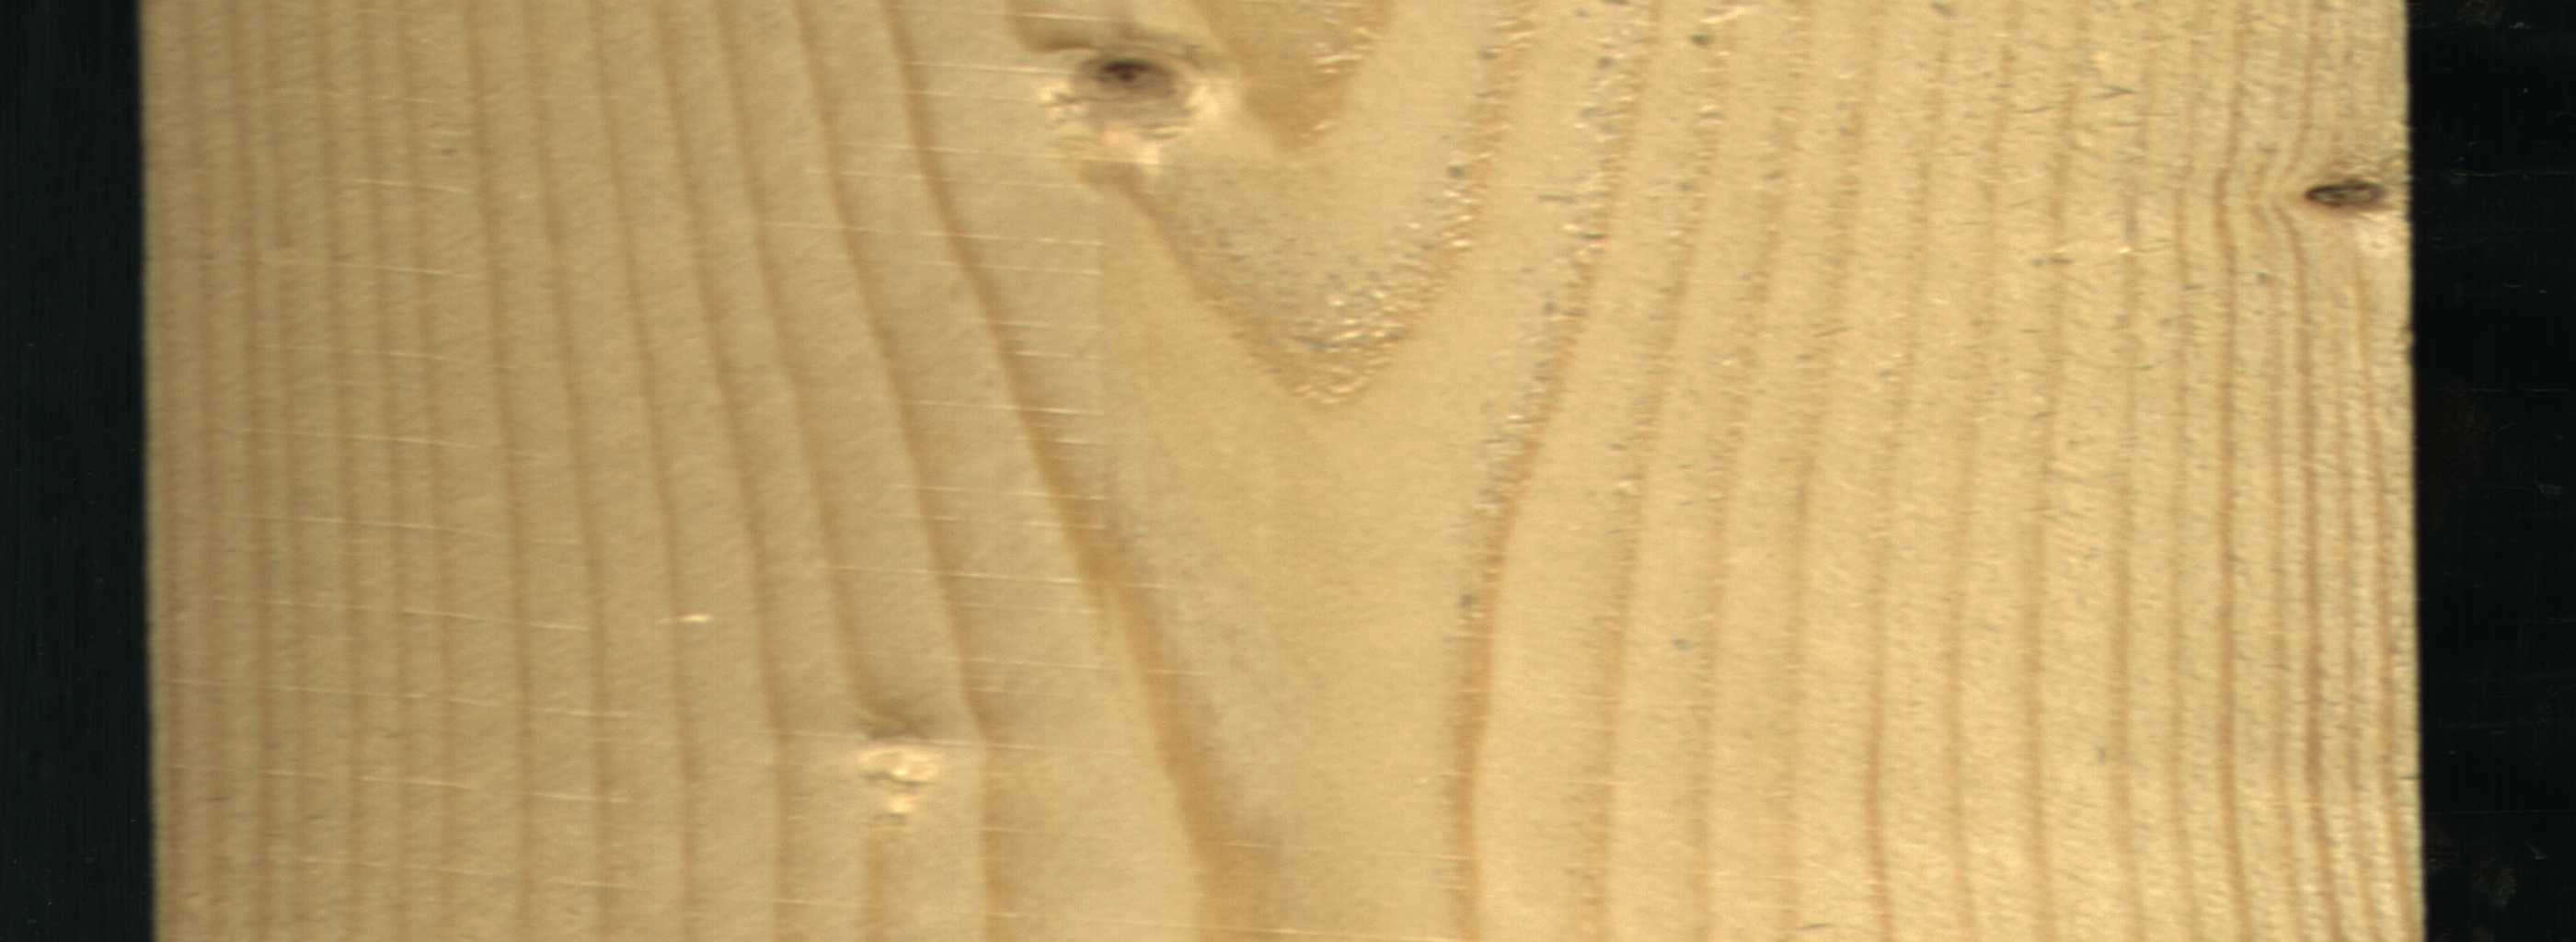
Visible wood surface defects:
Live_Knot
Live_Knot